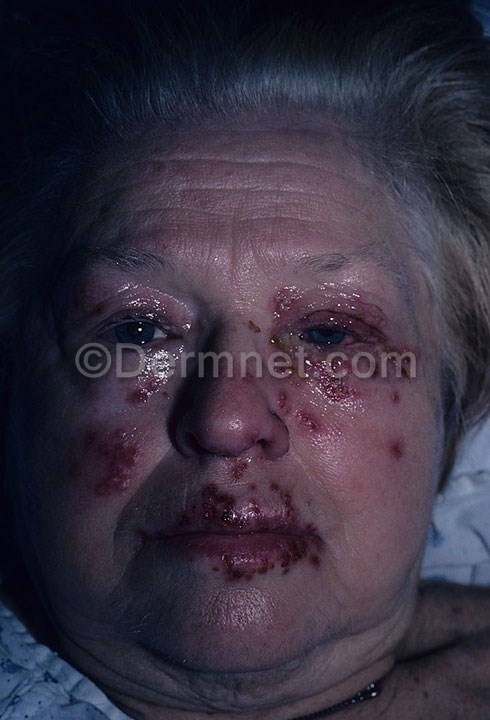
Disease: Warts Molluscum and other Viral Infections